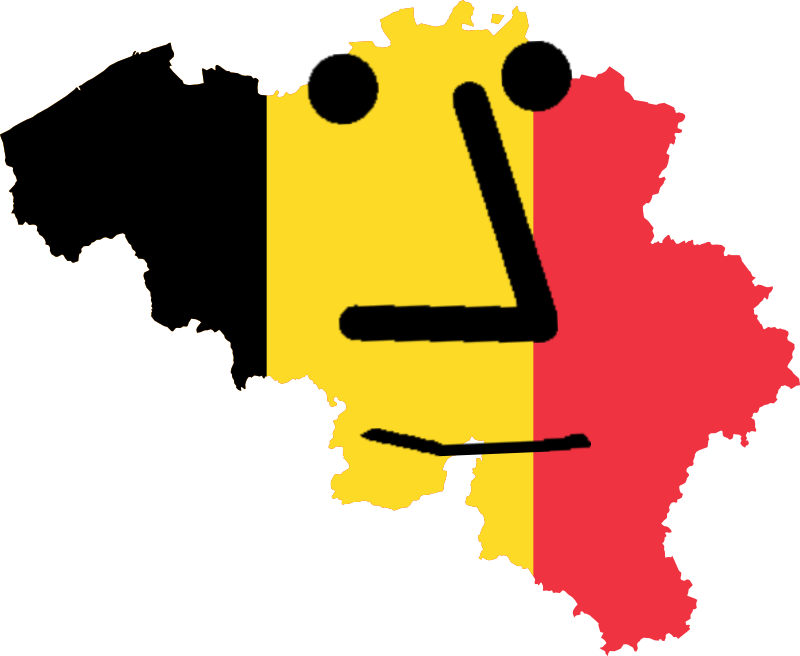
Label: 5_NPC